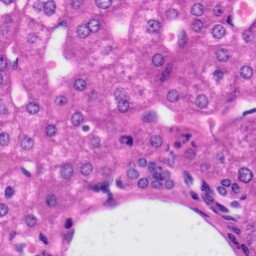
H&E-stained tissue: Liver